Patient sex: M
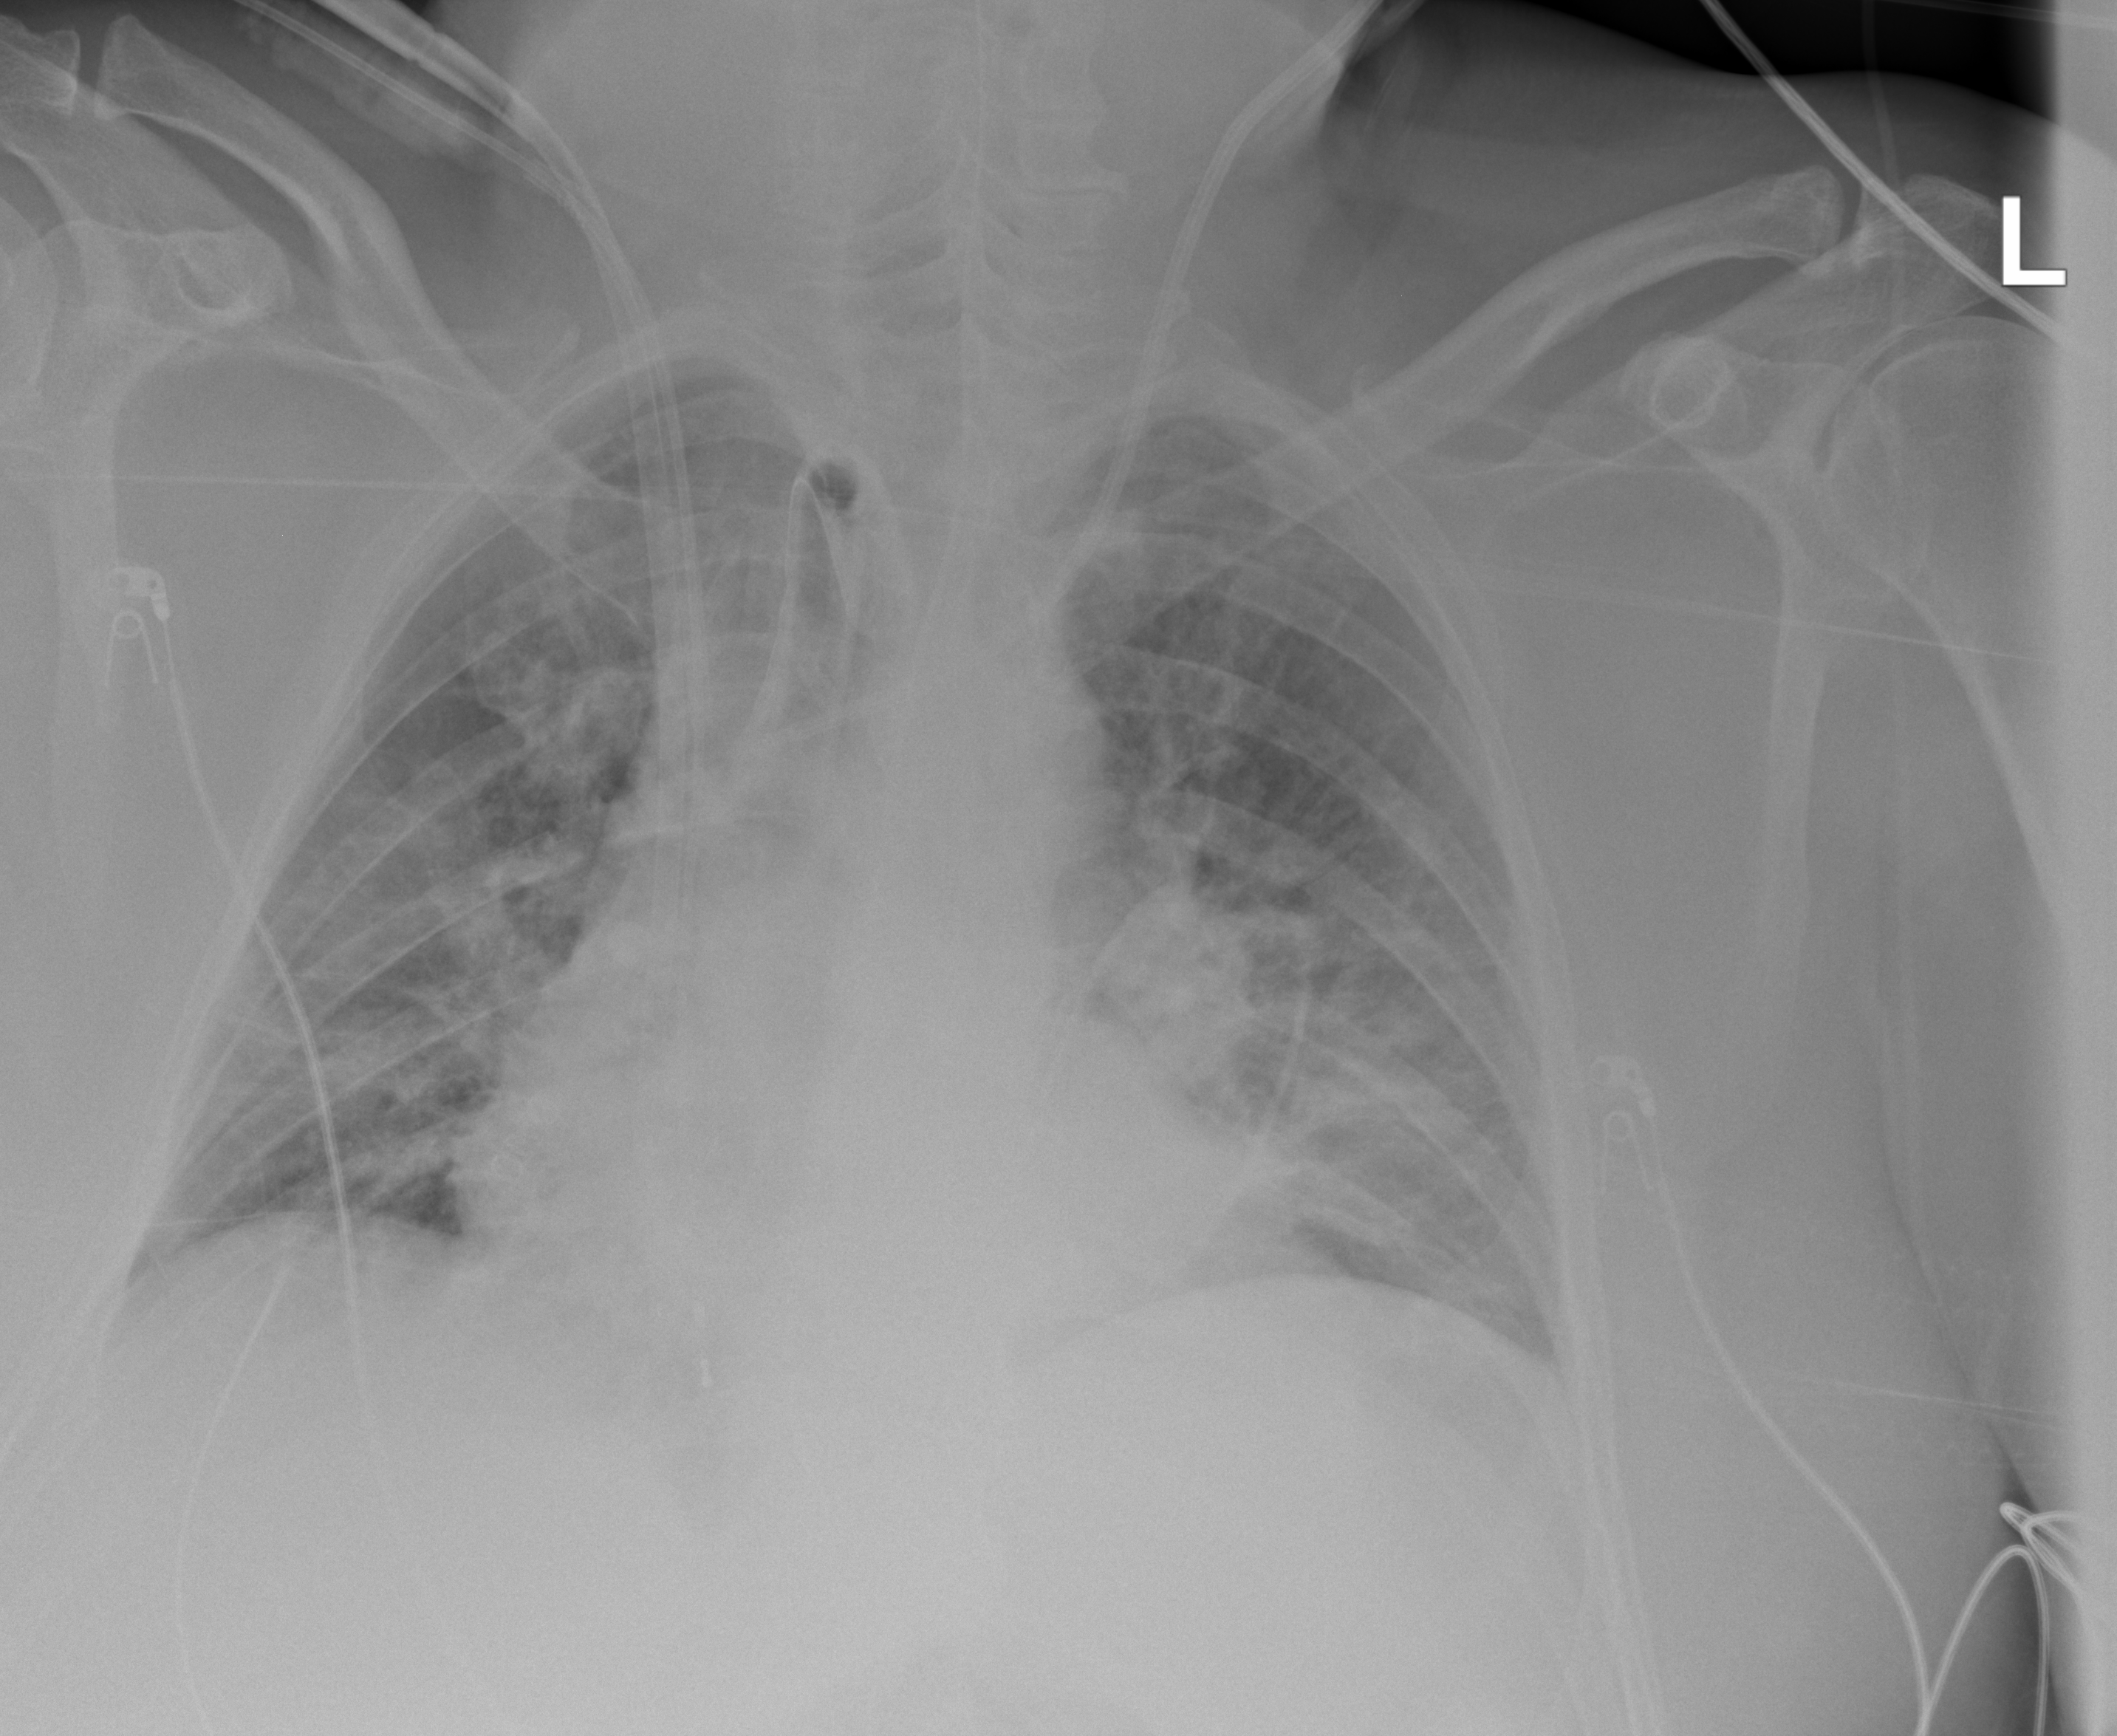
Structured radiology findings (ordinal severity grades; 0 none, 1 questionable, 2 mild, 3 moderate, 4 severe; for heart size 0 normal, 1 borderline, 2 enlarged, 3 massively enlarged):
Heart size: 1
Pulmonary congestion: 2
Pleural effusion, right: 0
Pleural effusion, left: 0
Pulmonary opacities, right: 2
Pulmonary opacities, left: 2
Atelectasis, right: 2
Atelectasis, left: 2